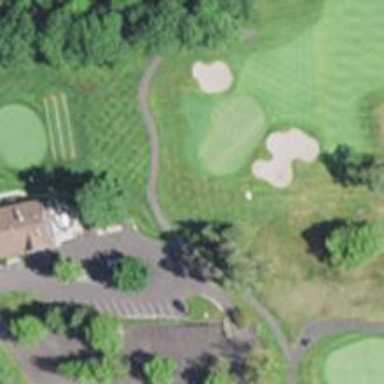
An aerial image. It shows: Golf cartpath that is also road path.